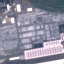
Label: Industrial